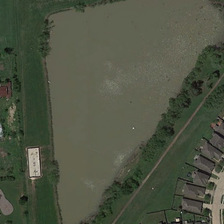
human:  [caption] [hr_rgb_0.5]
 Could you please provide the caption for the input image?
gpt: many green plants and small buildings are near a triangular gray pond .

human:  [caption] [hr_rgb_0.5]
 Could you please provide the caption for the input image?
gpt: many green plants and small buildings are near a triangular gray pond .

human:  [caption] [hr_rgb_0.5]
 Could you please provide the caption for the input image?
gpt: many green plants and small buildings are near a triangular gray pond .

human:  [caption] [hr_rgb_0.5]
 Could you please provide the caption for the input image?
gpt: many green plants and small buildings are near a triangular gray pond .

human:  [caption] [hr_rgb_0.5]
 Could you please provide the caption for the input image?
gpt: many green plants and small buildings are near a triangular gray pond .